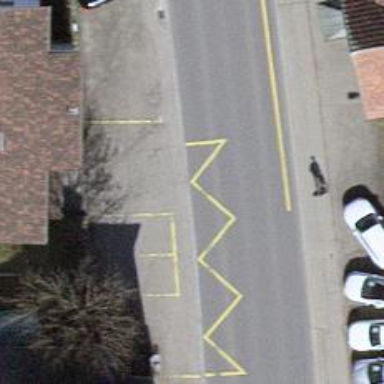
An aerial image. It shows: Bus stop with platform for public transport.